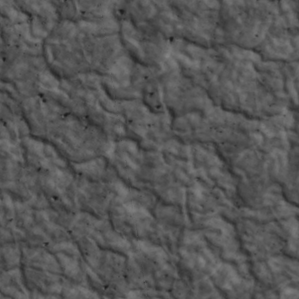
Label: non_frost